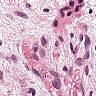
Metastatic tissue present: yes